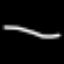
Label: line